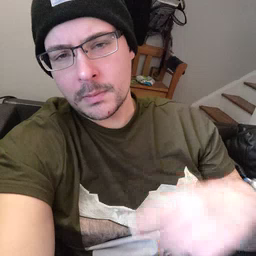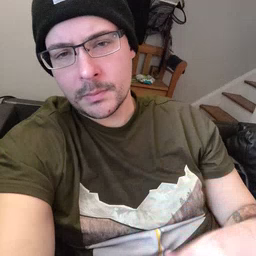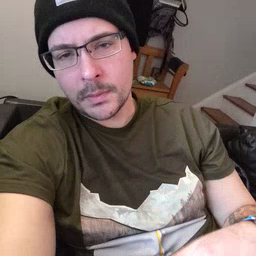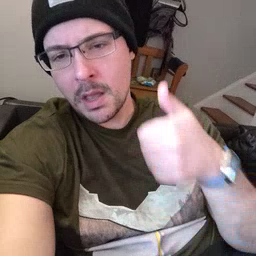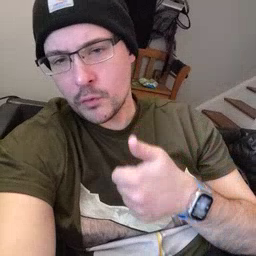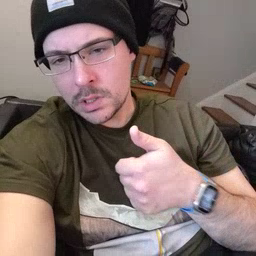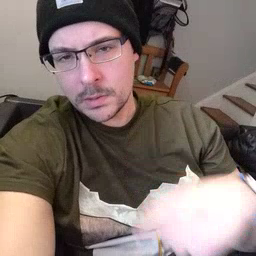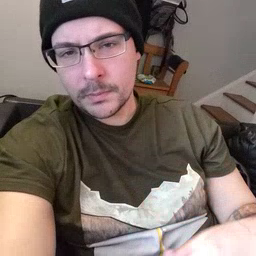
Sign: every